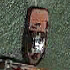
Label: Towing_vessel